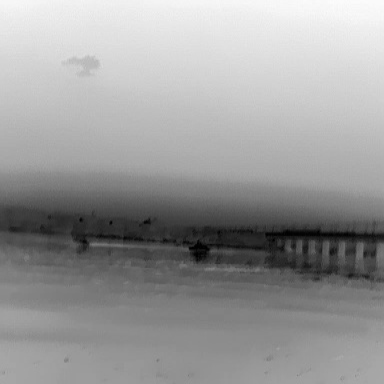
There is a warship in the infrared image.